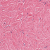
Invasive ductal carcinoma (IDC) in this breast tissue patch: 0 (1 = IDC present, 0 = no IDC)